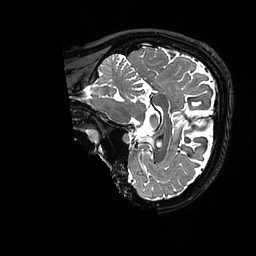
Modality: T2w
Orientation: sagittal
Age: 23
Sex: female
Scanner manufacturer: ge
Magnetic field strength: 3 T
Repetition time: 3.202 s
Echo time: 0.06568 s